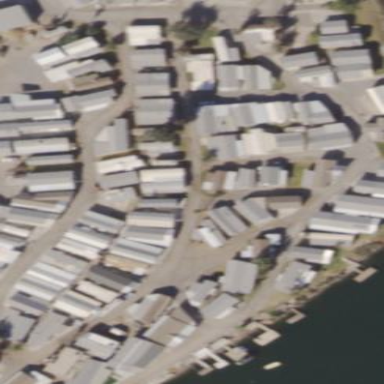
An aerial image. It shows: Residential area designated as trailer park.